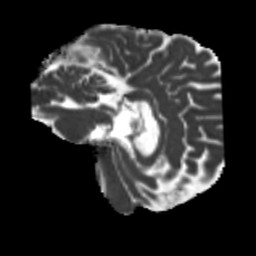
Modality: MD
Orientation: sagittal
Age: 47
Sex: male
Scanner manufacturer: siemens
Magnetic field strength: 3 T
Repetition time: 5.25 s
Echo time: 0.08 s